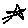
Label: star